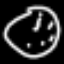
Label: clock